【题型】填空题　【知识点】平面几何　【难度】easy
如图，正方形 $EFGH$ 内接于 $\triangle ABC$，已知 $BC=12$，高 $AD=4$。则正方形 $EFGH$ 的边长为\_\_\_\_\_\_。}

\vspace{0.5cm}

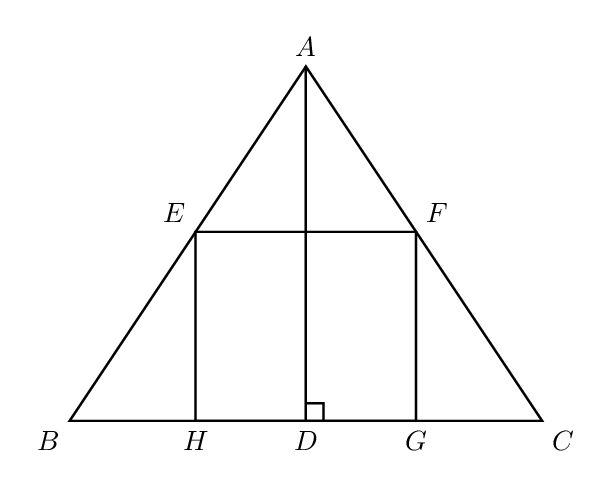
【解答】

\noindent \textbf{【答案】} $\boldsymbol{3}$

\vspace{0.2cm}
\noindent \textbf{【详解】} 解：设$AD$交$EF$于点$M$，

$\because$正方形$EFGH$
$\therefore EF \parallel BC$,$\angle FEH = \angle EHG = 90^\circ$,$EF = EH$，
$\because AD$为$\triangle ABC$的高，
$\therefore \angle ADH = 90^\circ$，
$\therefore$四边形$EMDH$为矩形，
$\therefore DM = EH = EF$，$AM \perp EF$，
$\because EF \parallel BC$，
$\therefore \triangle AEF \backsim \triangle ABC$，
$\therefore \dfrac{EF}{BC} = \dfrac{AM}{AD} = \dfrac{AD - DM}{AD} = \dfrac{AD - EF}{AD}$，
$\therefore \dfrac{EF}{12} = \dfrac{4 - EF}{4}$，
$\therefore EF = 3$；
故答案为：$\boldsymbol{3}$．

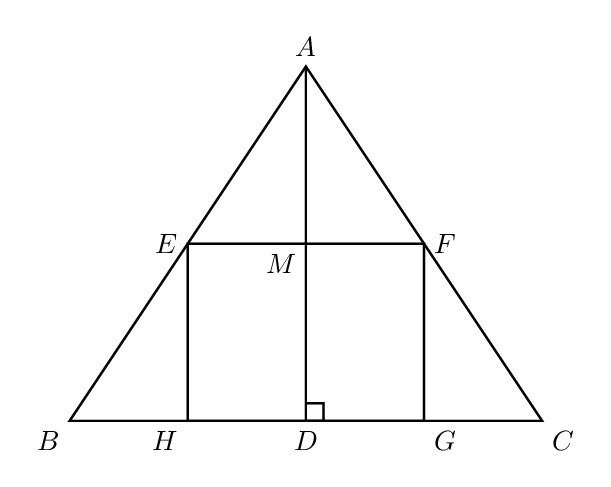